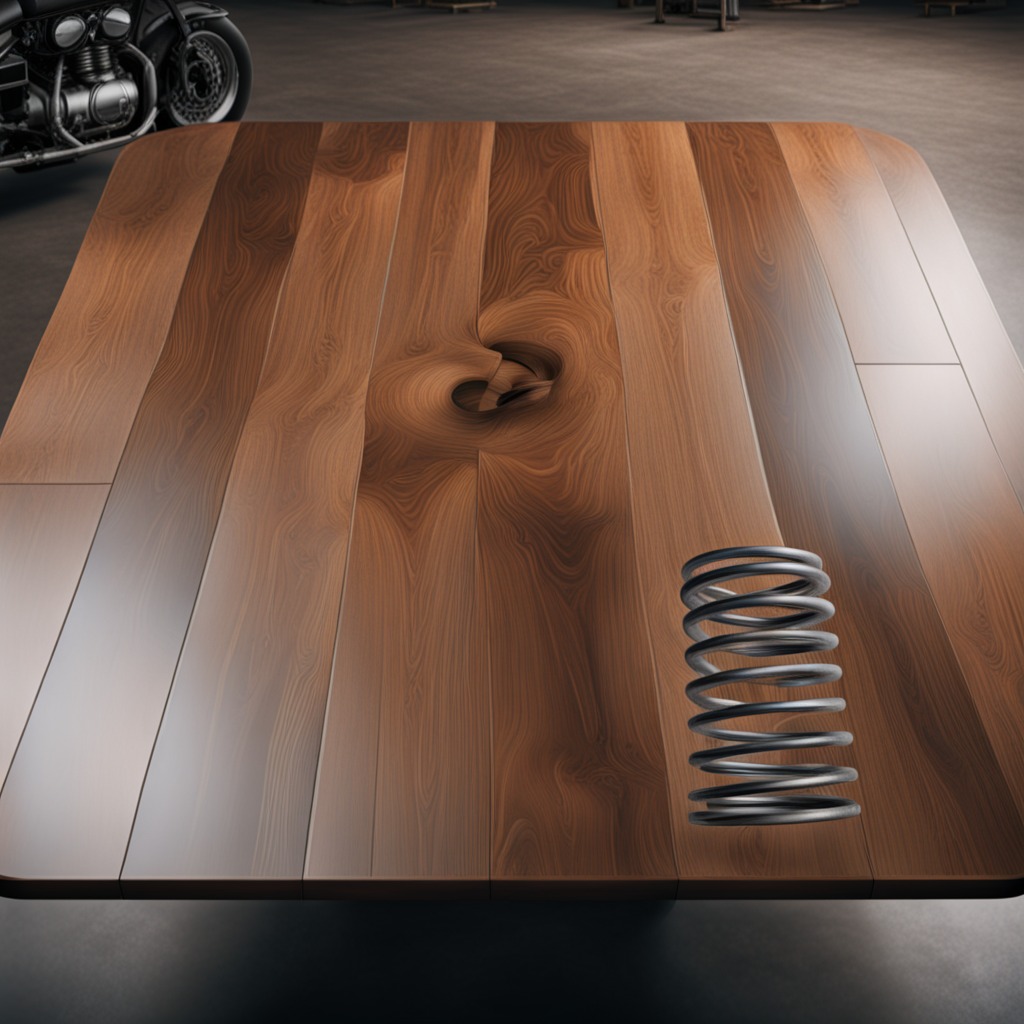
A coiled metal spring is lying on an oil-spilled wooden table in a vintage motorcycle garage.